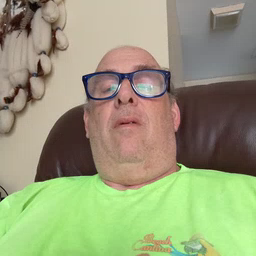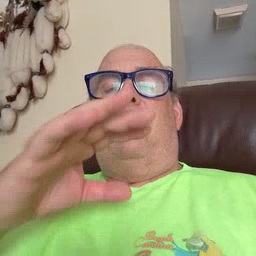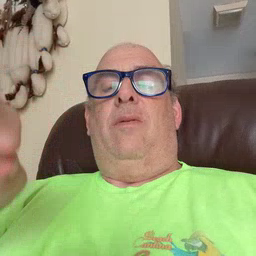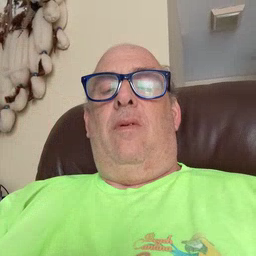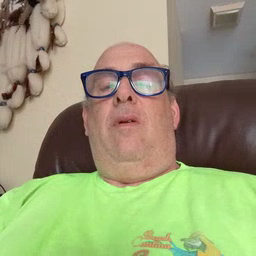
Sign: story